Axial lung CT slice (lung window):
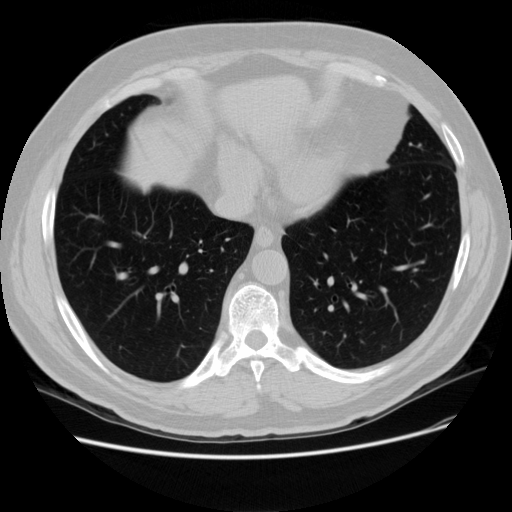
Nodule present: no